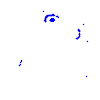
Particle: electron